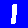
Digit: 1